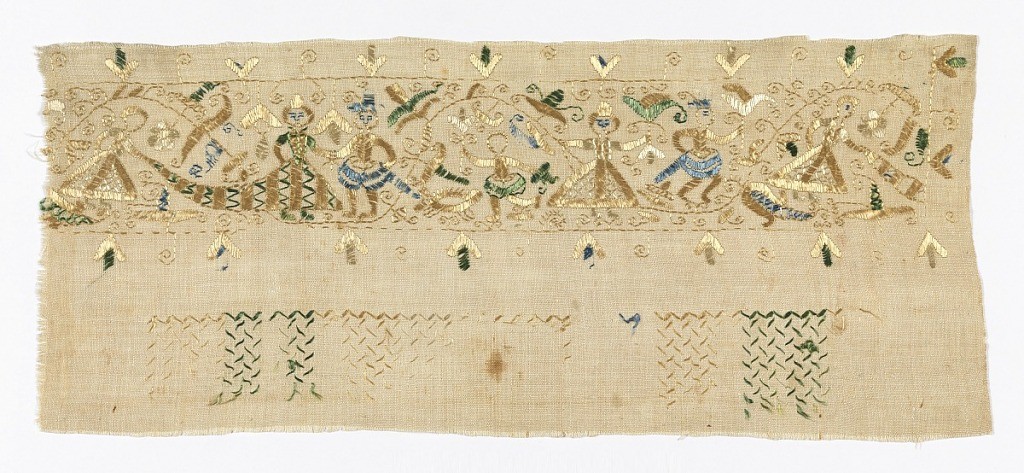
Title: Fragment
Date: late 18th century
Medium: silk embroidery, silk foundation Technique: embroidered
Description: Embroidered border on natural colored silk with clothed male and female figures, florals, and sailboats in gold and green.  Female figure wears a crown and a child appears to be dancing.  Running stitch around the border with arrows embroidered on the outside of the rectangle.